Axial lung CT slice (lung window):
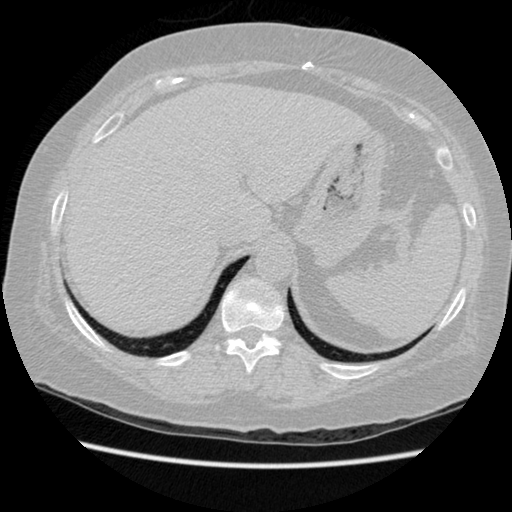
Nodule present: no